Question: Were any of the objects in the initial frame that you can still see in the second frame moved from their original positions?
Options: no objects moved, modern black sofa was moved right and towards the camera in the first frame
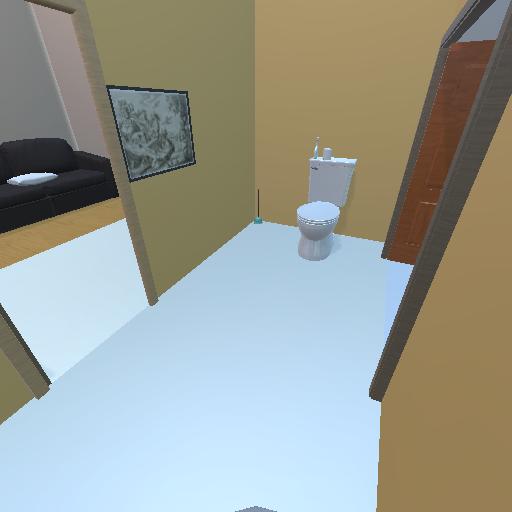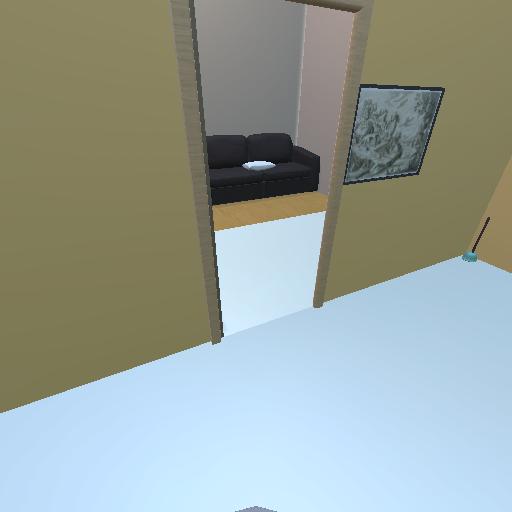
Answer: no objects moved